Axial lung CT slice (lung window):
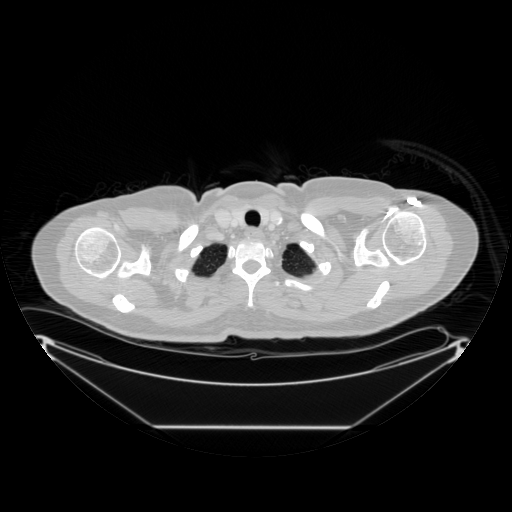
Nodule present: no